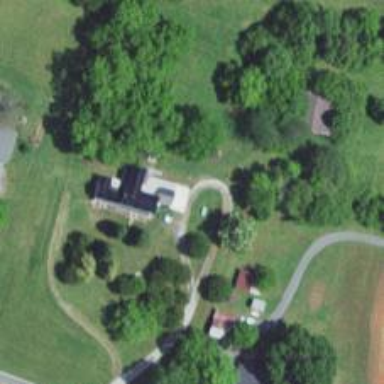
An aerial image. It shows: Driveway leading to service road.